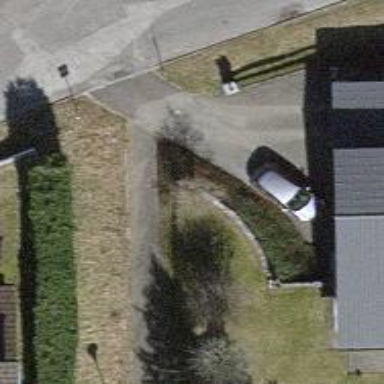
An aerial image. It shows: Retaining wall.